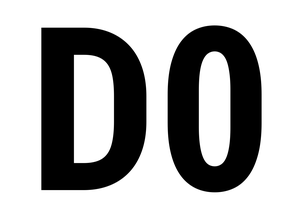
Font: Roboto_Condensed_Bold